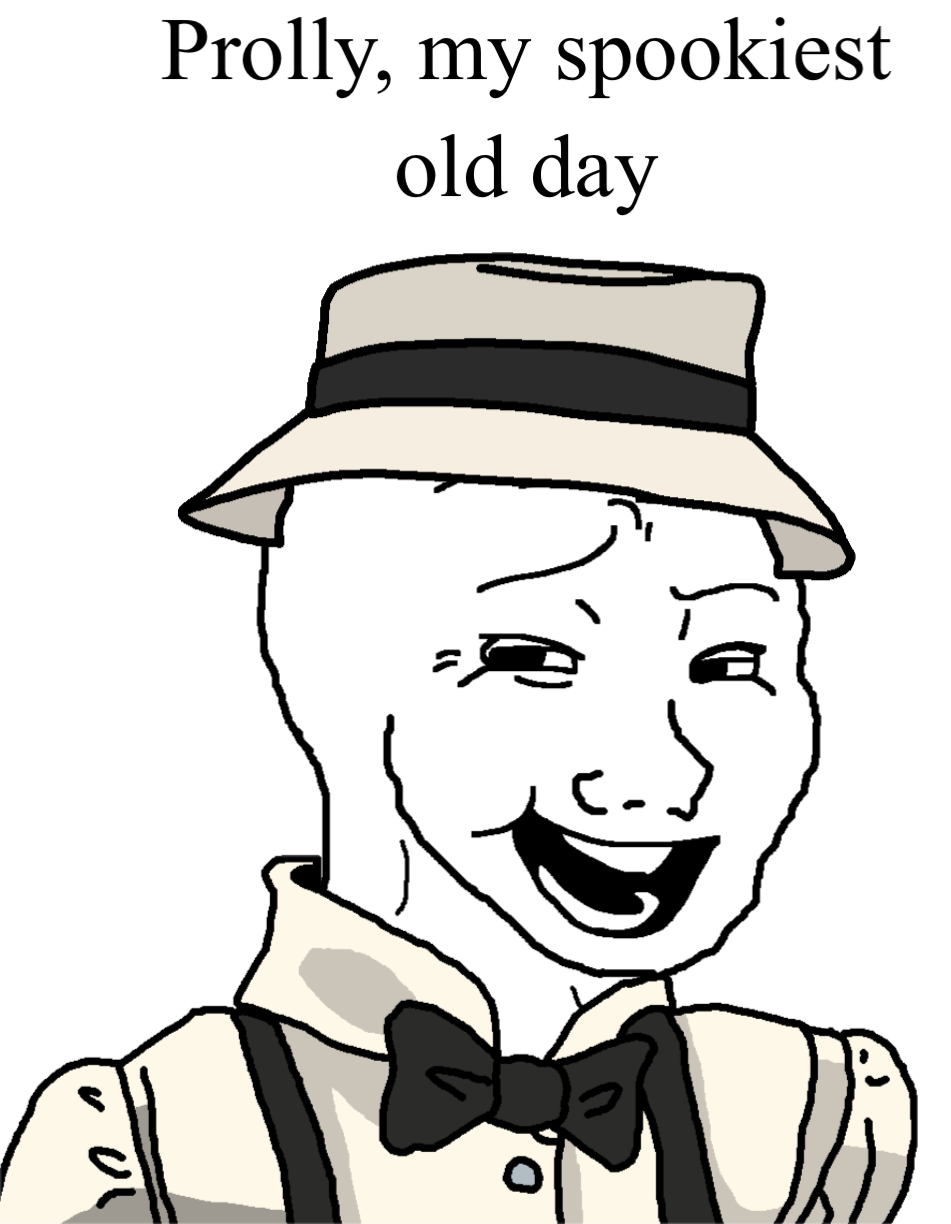
Label: 5_Smugjak